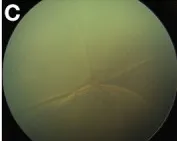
The main clinical manifestation of the patient before surgery. Total retinal detachment was observed in the posterior pole of the retina when the patient was in the supine position (C).
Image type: ophthalmic_imaging (fundus_photograph)